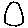
Label: circle